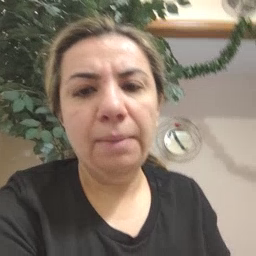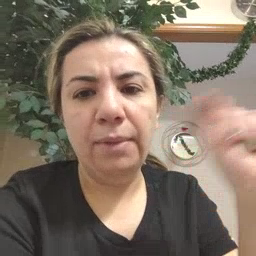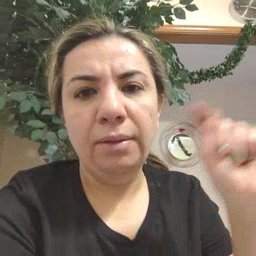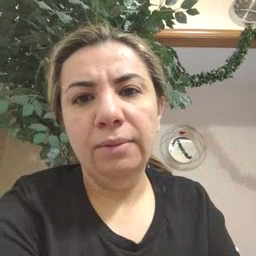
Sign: potty